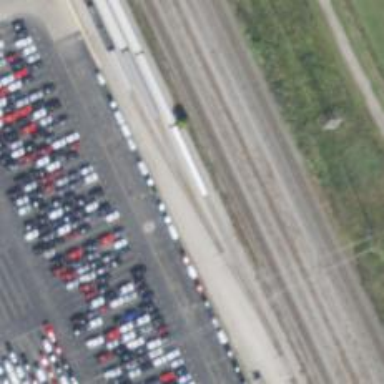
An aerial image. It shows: Railway yard in service.